Question: I am creating a list of accounts in bootstrap popover and I have a '<li>' element created in the '<ul>' tag.
'''
var t = ul.append($(document.createElement('li')).text('Test Account'));
'''
I was hoping to add an image before every '<li>' element, something like this:

I have account names listed and I would like to add an image before the account text( the green color icon).
Any ideas on how i can achieve this?
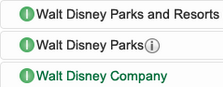
Answer: What I would do is this: <URL>. I just grabbed a blue icon I found on Google images, but of course, you can use any image you like.
'''
ul li {
list-style-type: none; // this removes the default li bullet so you can use your own custom image
background-image: url('images/bullet_image.png');
background-repeat: no-repeat;
background-position: top left;
padding-left: 30px; // Use as many pixels as you need to provide enough space between the image and the text.
}
'''
Ok so the second block of code will add a background image of your new custom bullet point, or your new image to the left of your LI. So this would put the image right behind your first two or three letters and what the padding-left:30px does it moves it over to the left and provides room for the image without the text overlapping onto it.
I've developed hundreds of web sites and for some reason, this technique worked the best for placing an image to the left of your li's aka a custom list-style-image but with a more precise execution for placement of the image.